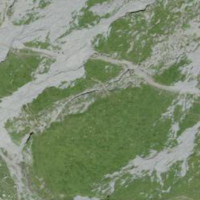
EUNIS habitat code: 23
Species observed at this site:
Gentiana verna